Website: apple
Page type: address-validator
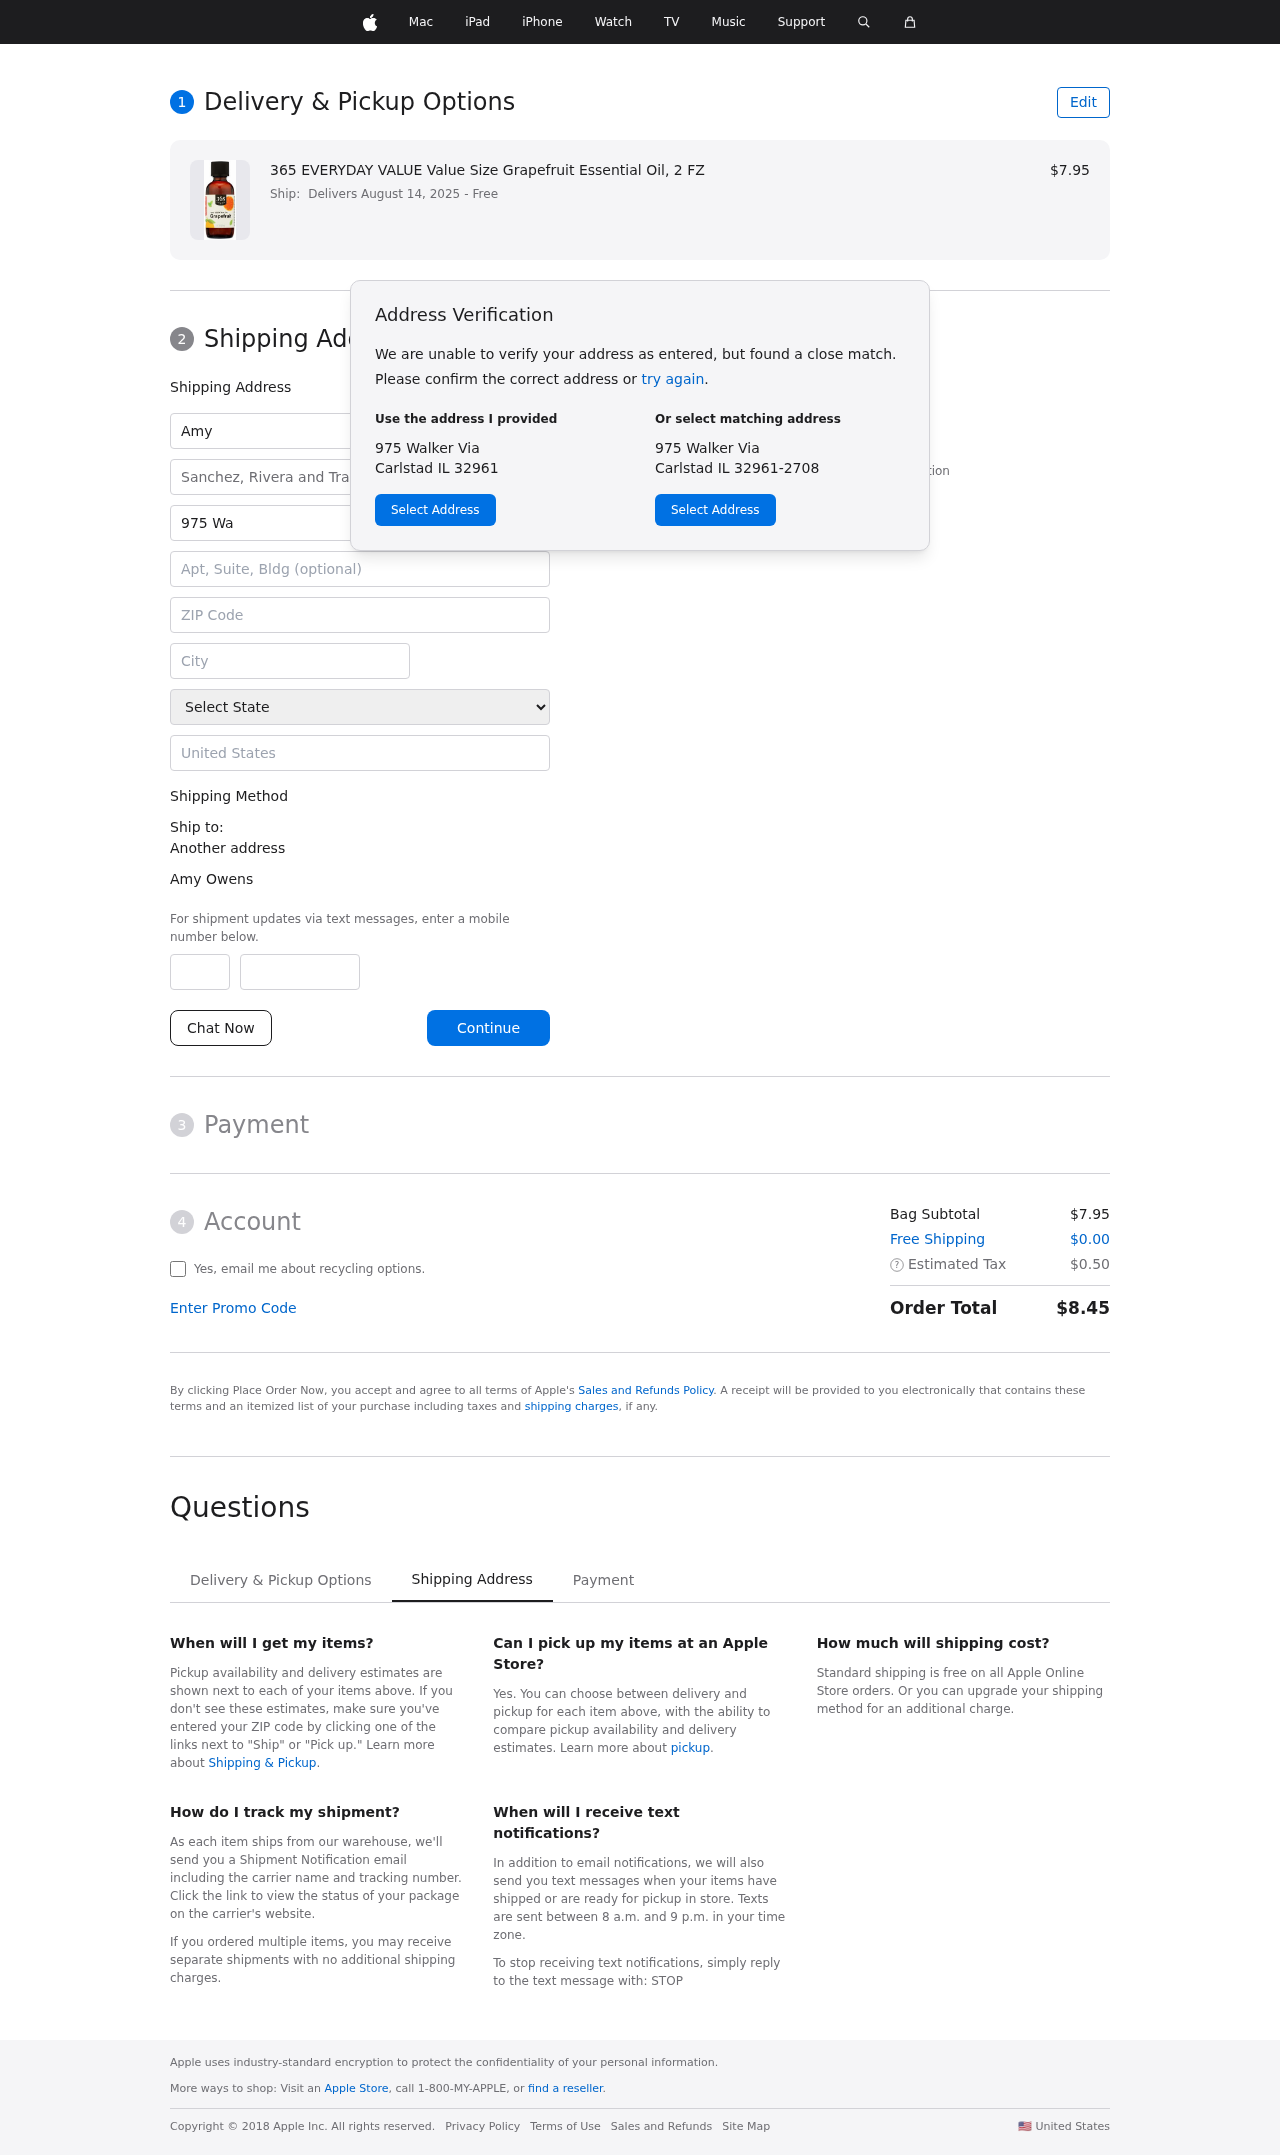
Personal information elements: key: PII_CITY
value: Carlstad
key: PII_COMPANY
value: Sanchez, Rivera and Tran
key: PII_COUNTRY
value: United States
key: PII_FIRSTNAME
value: Amy
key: PII_FULLNAME
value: Amy Owens
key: PII_LASTNAME
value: Owens
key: PII_PHONE_AREA
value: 554
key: PII_PHONE_SUFFIX
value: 4089
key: PII_POSTCODE
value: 32961
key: PII_STATE
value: Illinois
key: PII_STREET
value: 975 Walker Via
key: PII_CITY_STATE_ZIP
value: Carlstad IL 32961
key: PII_STATE_ABBR
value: IL
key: PII_POSTCODE_FULL
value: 32961
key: PII_POSTCODE_NUMERIC
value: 32961
Product elements: key: PRODUCT1_NAME
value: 365 EVERYDAY VALUE Value Size Grapefruit Essential Oil, 2 FZ
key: PRODUCT1_PRICE
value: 7.95
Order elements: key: ORDER_DELIVERY_DATE
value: Delivers August 14, 2025
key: ORDER_SUBTOTAL
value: $7.95
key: ORDER_SHIPPING_COST
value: $0.00
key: ORDER_TAX
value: $0.50
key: ORDER_TOTAL
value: $8.45